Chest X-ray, AP view. Patient: 59 years old, sex M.
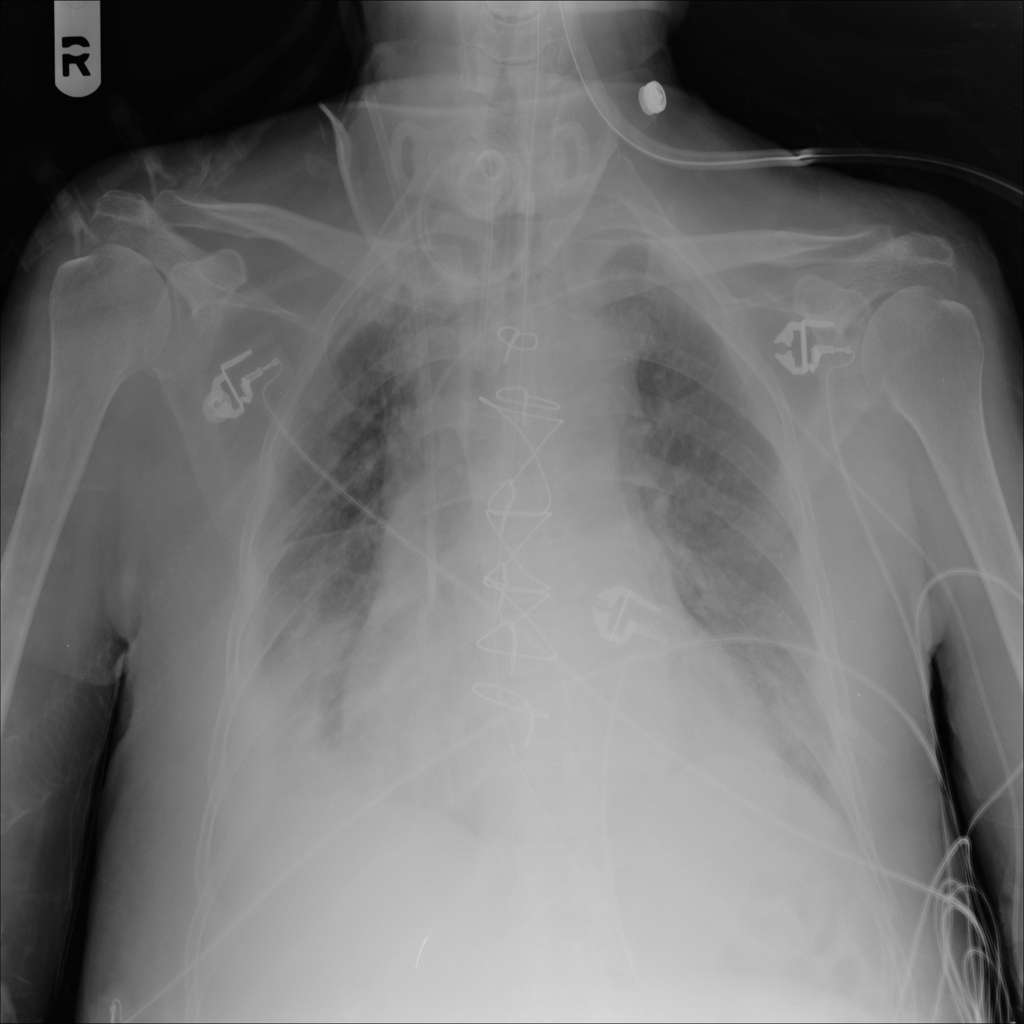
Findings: Effusion, Infiltration